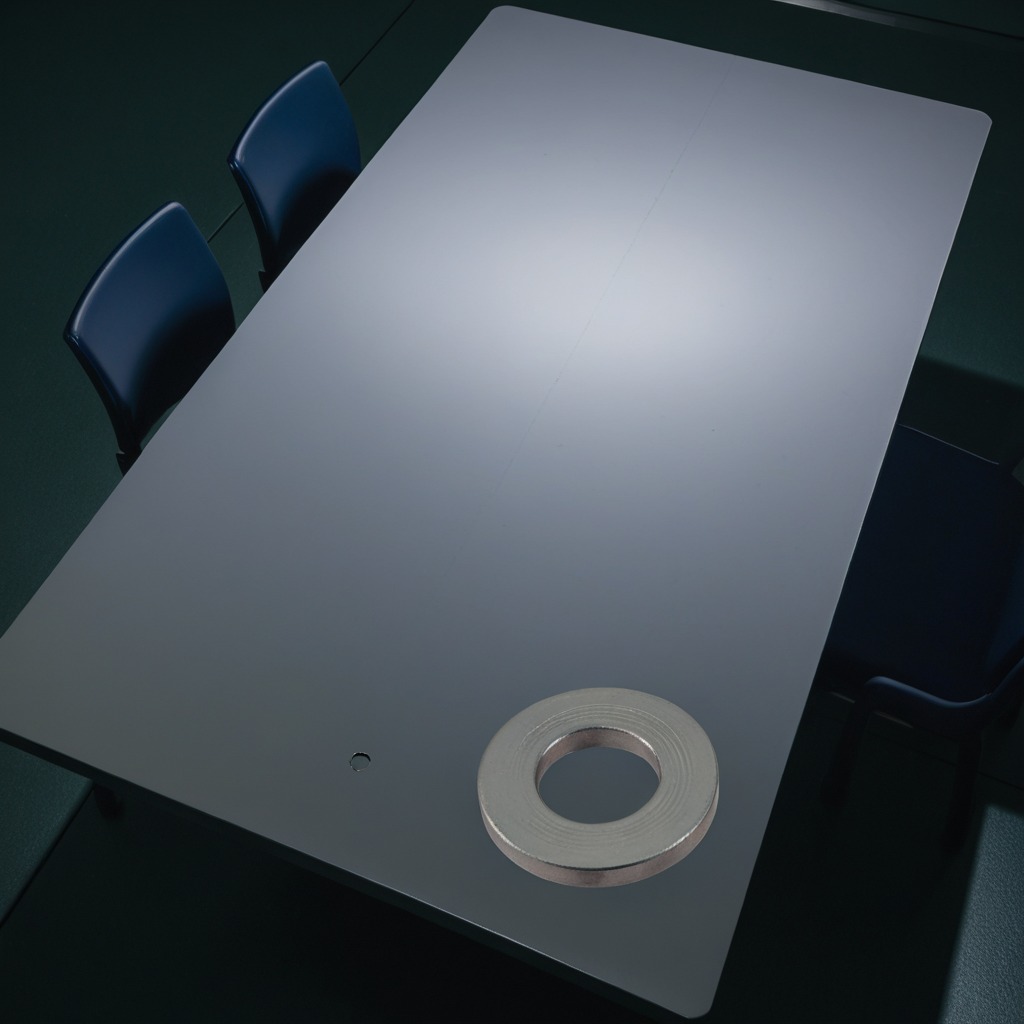
A flat metal washer lying on a clean empty table in a railway signal maintenance room lit by harsh overhead fluorescents photorealistic surface textures crisp shadows high dynamic range